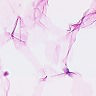
Metastatic tissue present: no